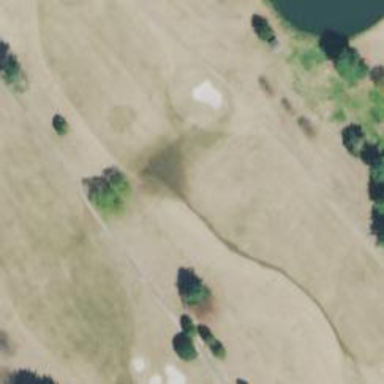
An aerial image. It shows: Golf hole.